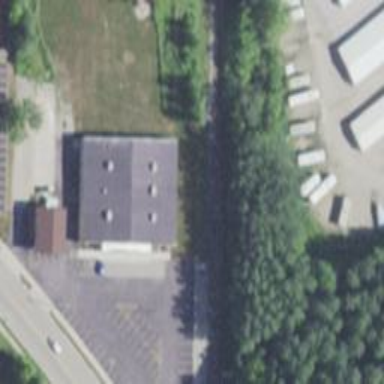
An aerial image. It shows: The paved parking lot of Life Bridge Christian Church.